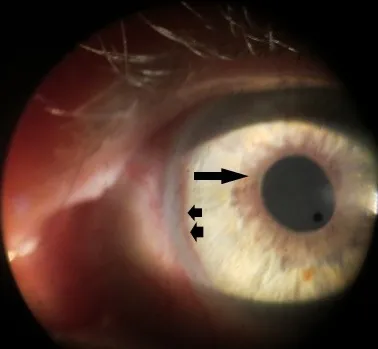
Slit lamp biomicroscopy of the anterior segment of the left eye shows marginal (arrow) and peripheral (arrowheads) circumferential neovascularization of the iris.
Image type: endoscopy (airway_endoscopy)